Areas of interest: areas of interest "Library"
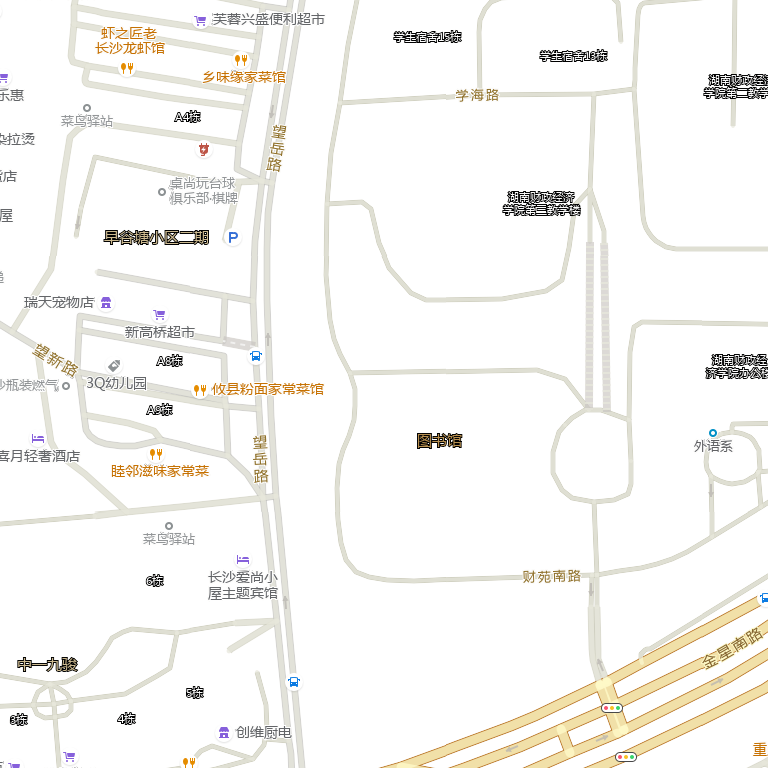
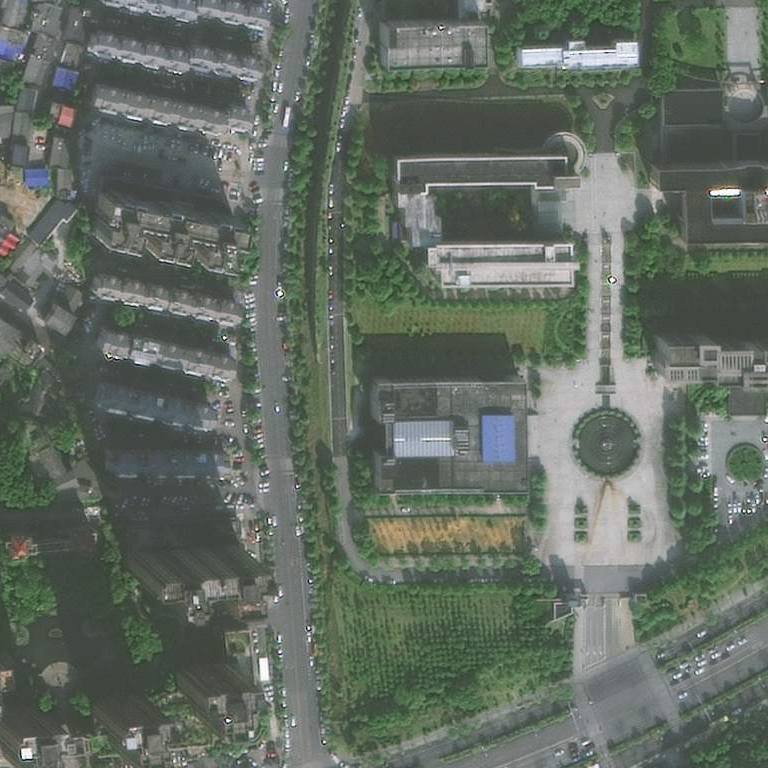